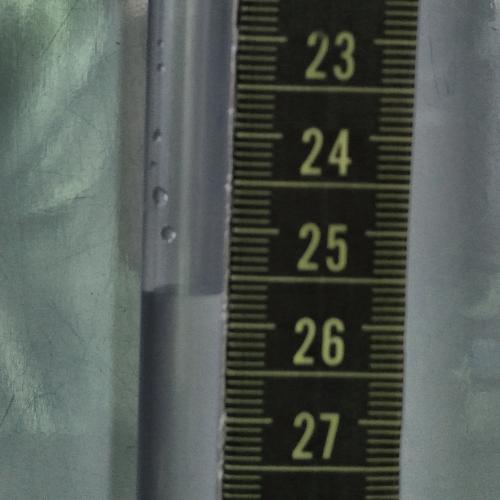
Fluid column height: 25.7 cm